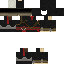
A male human skin with dark skin, wearing brown long hair dressed in a blue hoodie and black pants, featuring a closed mouth.